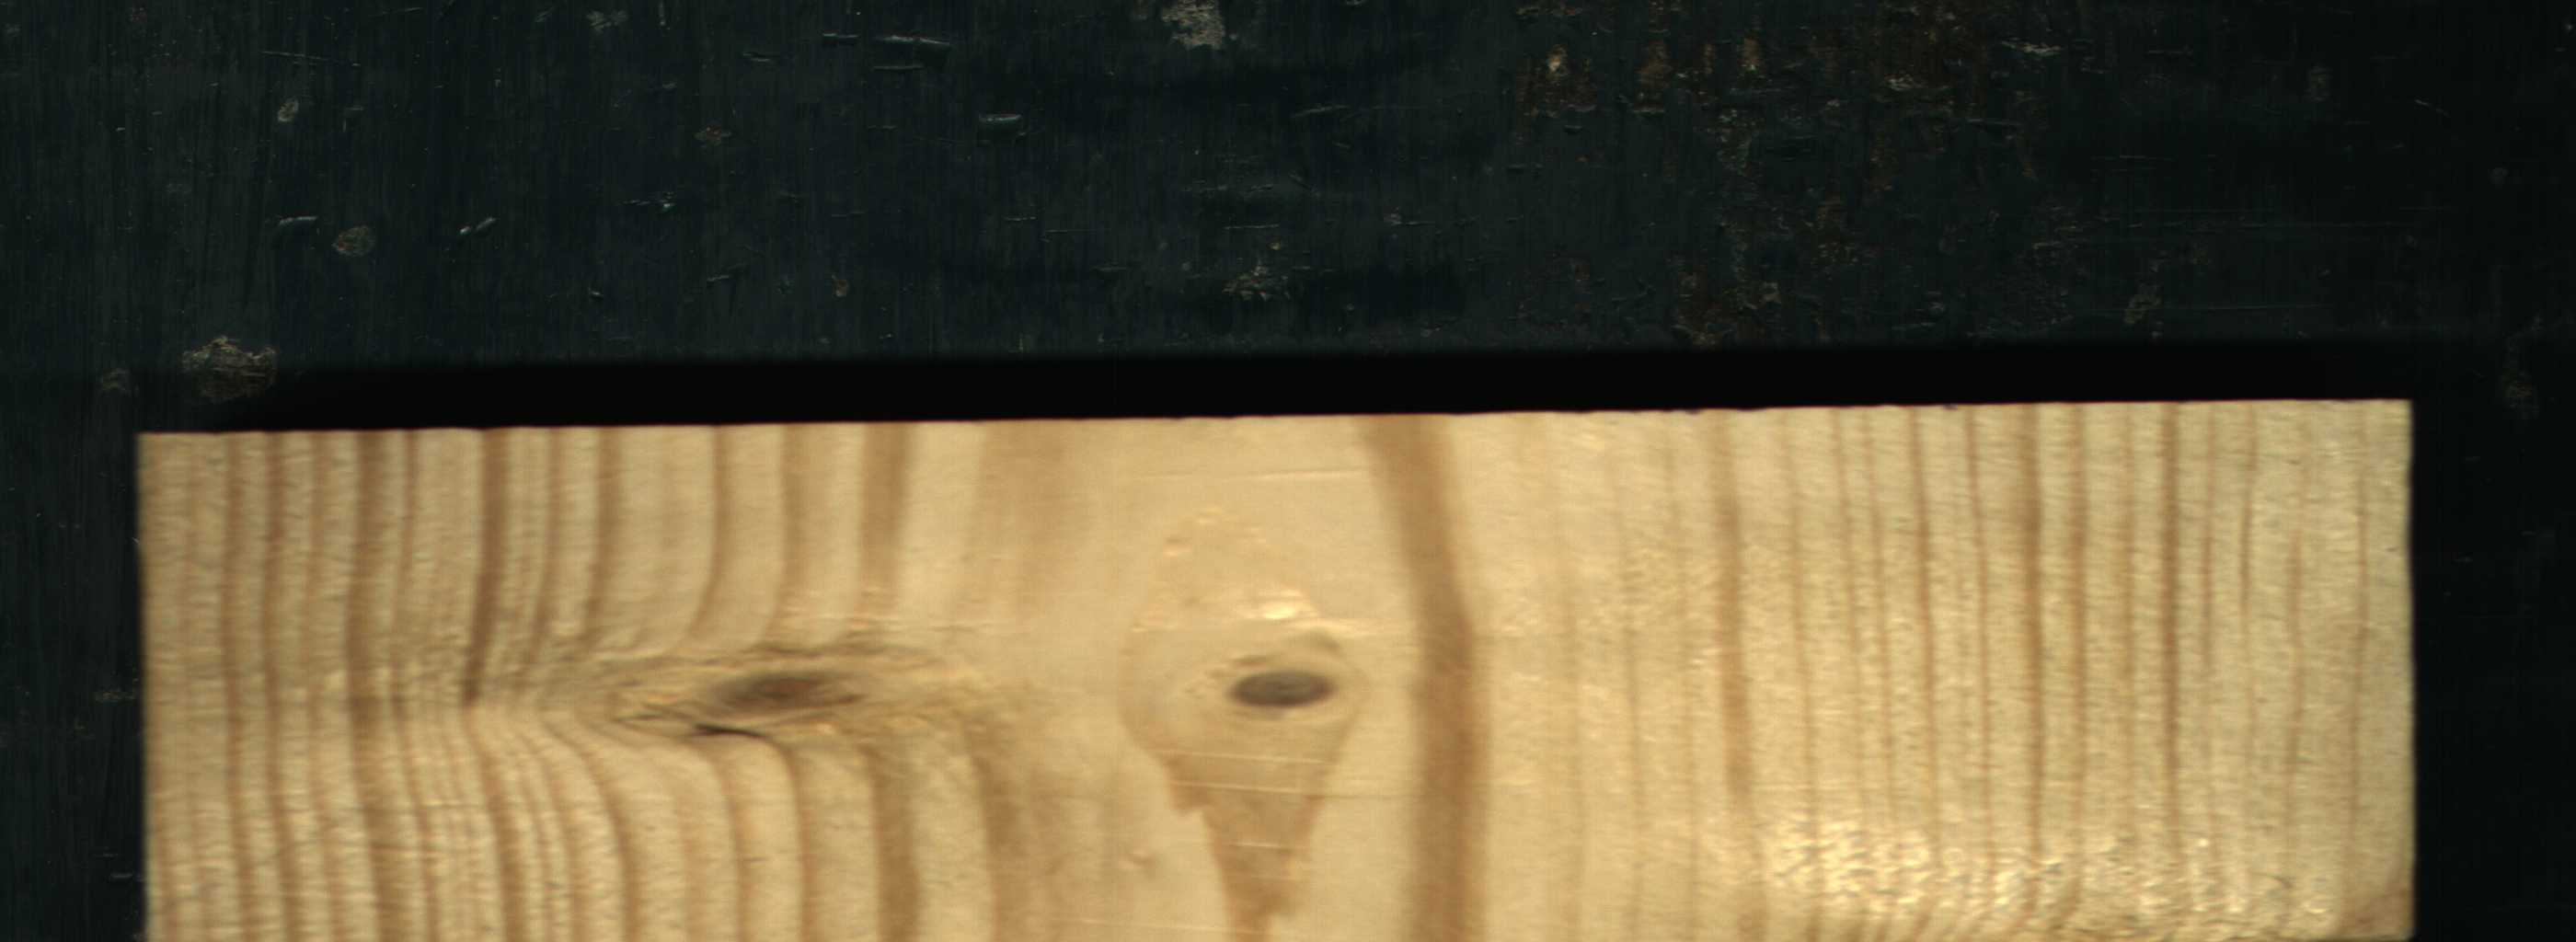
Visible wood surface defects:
Live_Knot
Live_Knot